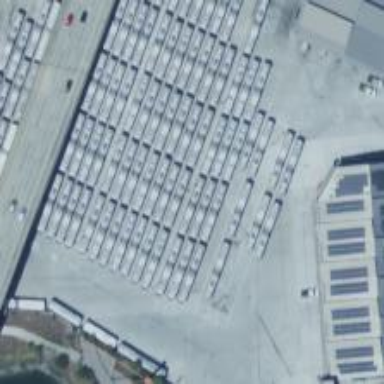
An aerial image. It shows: Bus depot area.